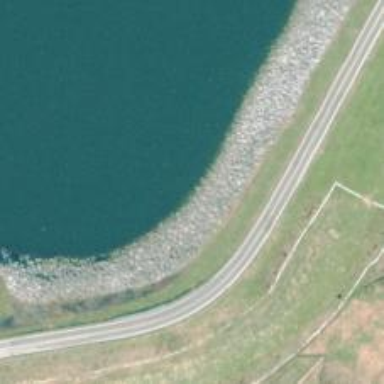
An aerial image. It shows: Dam along waterway.